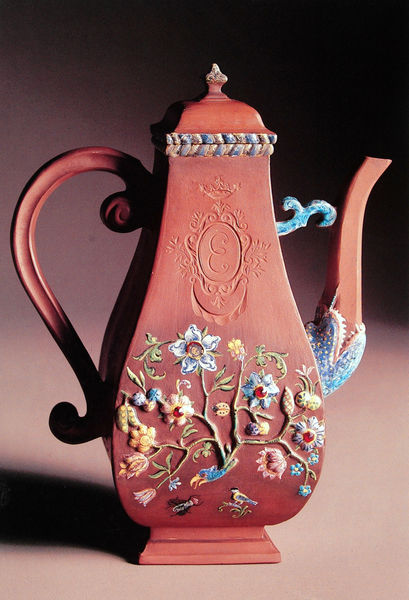
Titel: Kaffeekanne mit Emailmalerei und Granatsteinen
Künstler: Johann Martin (Emailmalerei) Meyer
Standort: Dresden
Institution: Zwinger
Schlagwörter: blau, blätter, dunkel, fuß, schatten, vogel, weiß, gelb, grün, blume, blumen, braun, bunt, geschwungen, hell, licht, schmuck, schwarz, blüten, rot, tiere, beige, malerei, muster, ornament, band, vögel, zweige, schlank, pflanzen, krone, rosa, oval, henkel, kanne, keramik, krug, ranken, stilleben, ton, schwung, relief, farbig, schnabel, bogen, lila, violett, dekoration, kartusche, dekor, floral, ornamente, verzierung, altrosa, stuck, bauch, bemalt, blumenstrauss, foto, fotografie, photographie, tulpe, griff, deckel, eckig, medaillon, porzellan, kaffeekanne, monogramm, gebogen, buchstabe, gravur, photo, wappen, knauf, schnörkel, voluten, teekanne, viereckig, balu, volute, insekt, schnecke, käfer, papagei, meissen, emblem, gegenstand, objekt, kanten, glasur, gebrannt, bau, gebrauchsgegenstand, bund, historisch, tülle, lumen, edelweiß, karminrot, ausguß, eingravierung, marienkäfer, schwengel, schörkel, wunderschön, elief, logo, küchengerät, te, e, blätterweiss, object, haenkel